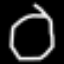
Label: octagon